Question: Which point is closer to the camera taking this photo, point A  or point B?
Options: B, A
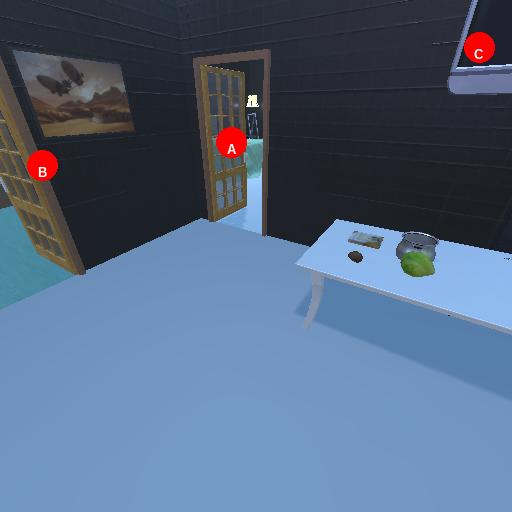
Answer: B